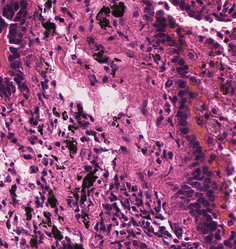
Tumor epithelial tissue: yes
Tumor-associated stroma tissue: yes
Normal tissue: no